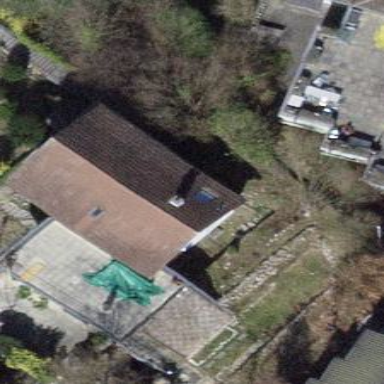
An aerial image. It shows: Detached building.